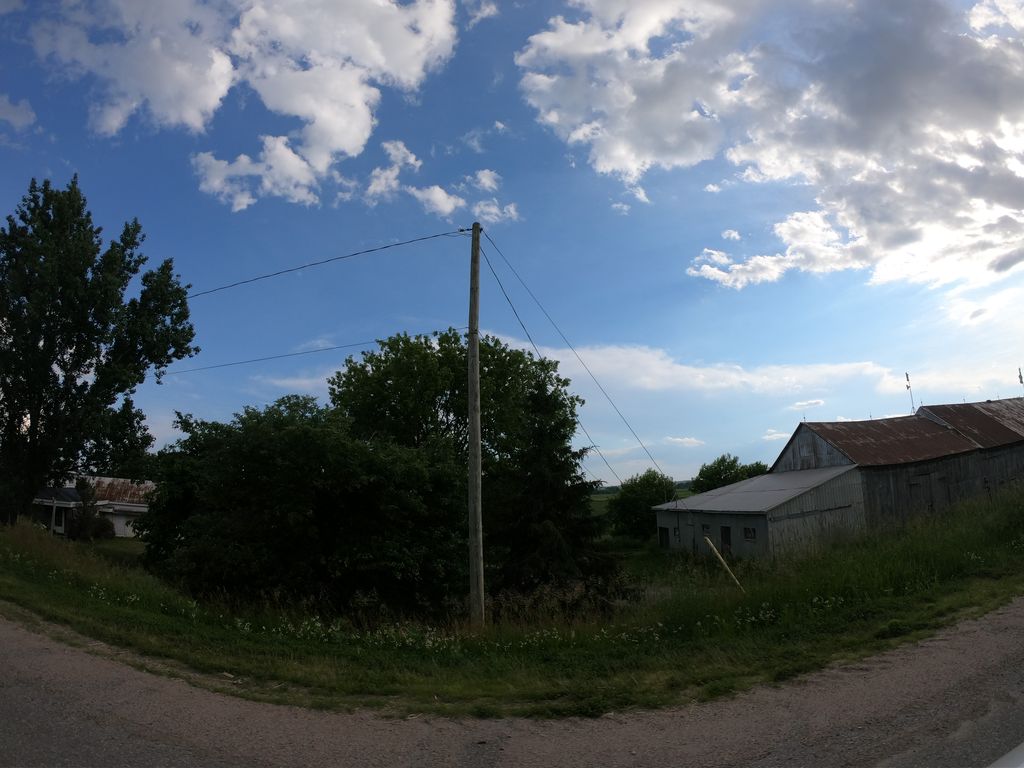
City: ottawa-gatineau